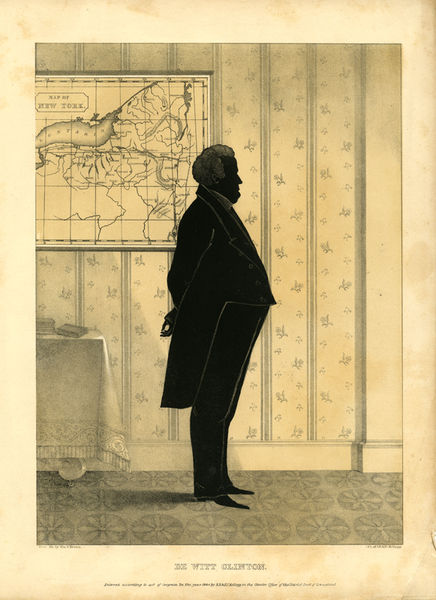
Titel: De Witt Clinton (Folio of Silhouettes of Famous Men)
Künstler: Edmund Burke Kellogg
Standort: Amherst (Massachusetts, USA)
Institution: Mead Art Museum, Amherst College
Schlagwörter: curtain, hands, black, collar, dark, hair, lace, nose, old, painting, portrait, room, table, wall, blanket, picture, print, sheet, floor, wallpaper, hand, profile, flower, man, ear, head, feet, suit, light, sideways, black and white, trim, shadow, chin, coat, mouth, buttons, etching, beard, books, desk, jacket, cart, back, large, shoes, engraving, map, cloth, finger, fingers, book, waistcoat, stripes, hotel, tablecloth, standing, arrow, body, button, silhouette, posed, tile, lonely, tailcoat, fat, new york, waiter, belly, baseboard, behind, title, striped, vintage, yellowish, black man, mid century, overweight, plump, figured, silouhette, cutaway, rotund, butler, de witt clinton, clinton, mp, dx witt clinton, glack, witt, picture behind, french man